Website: apple
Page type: customer-info-address
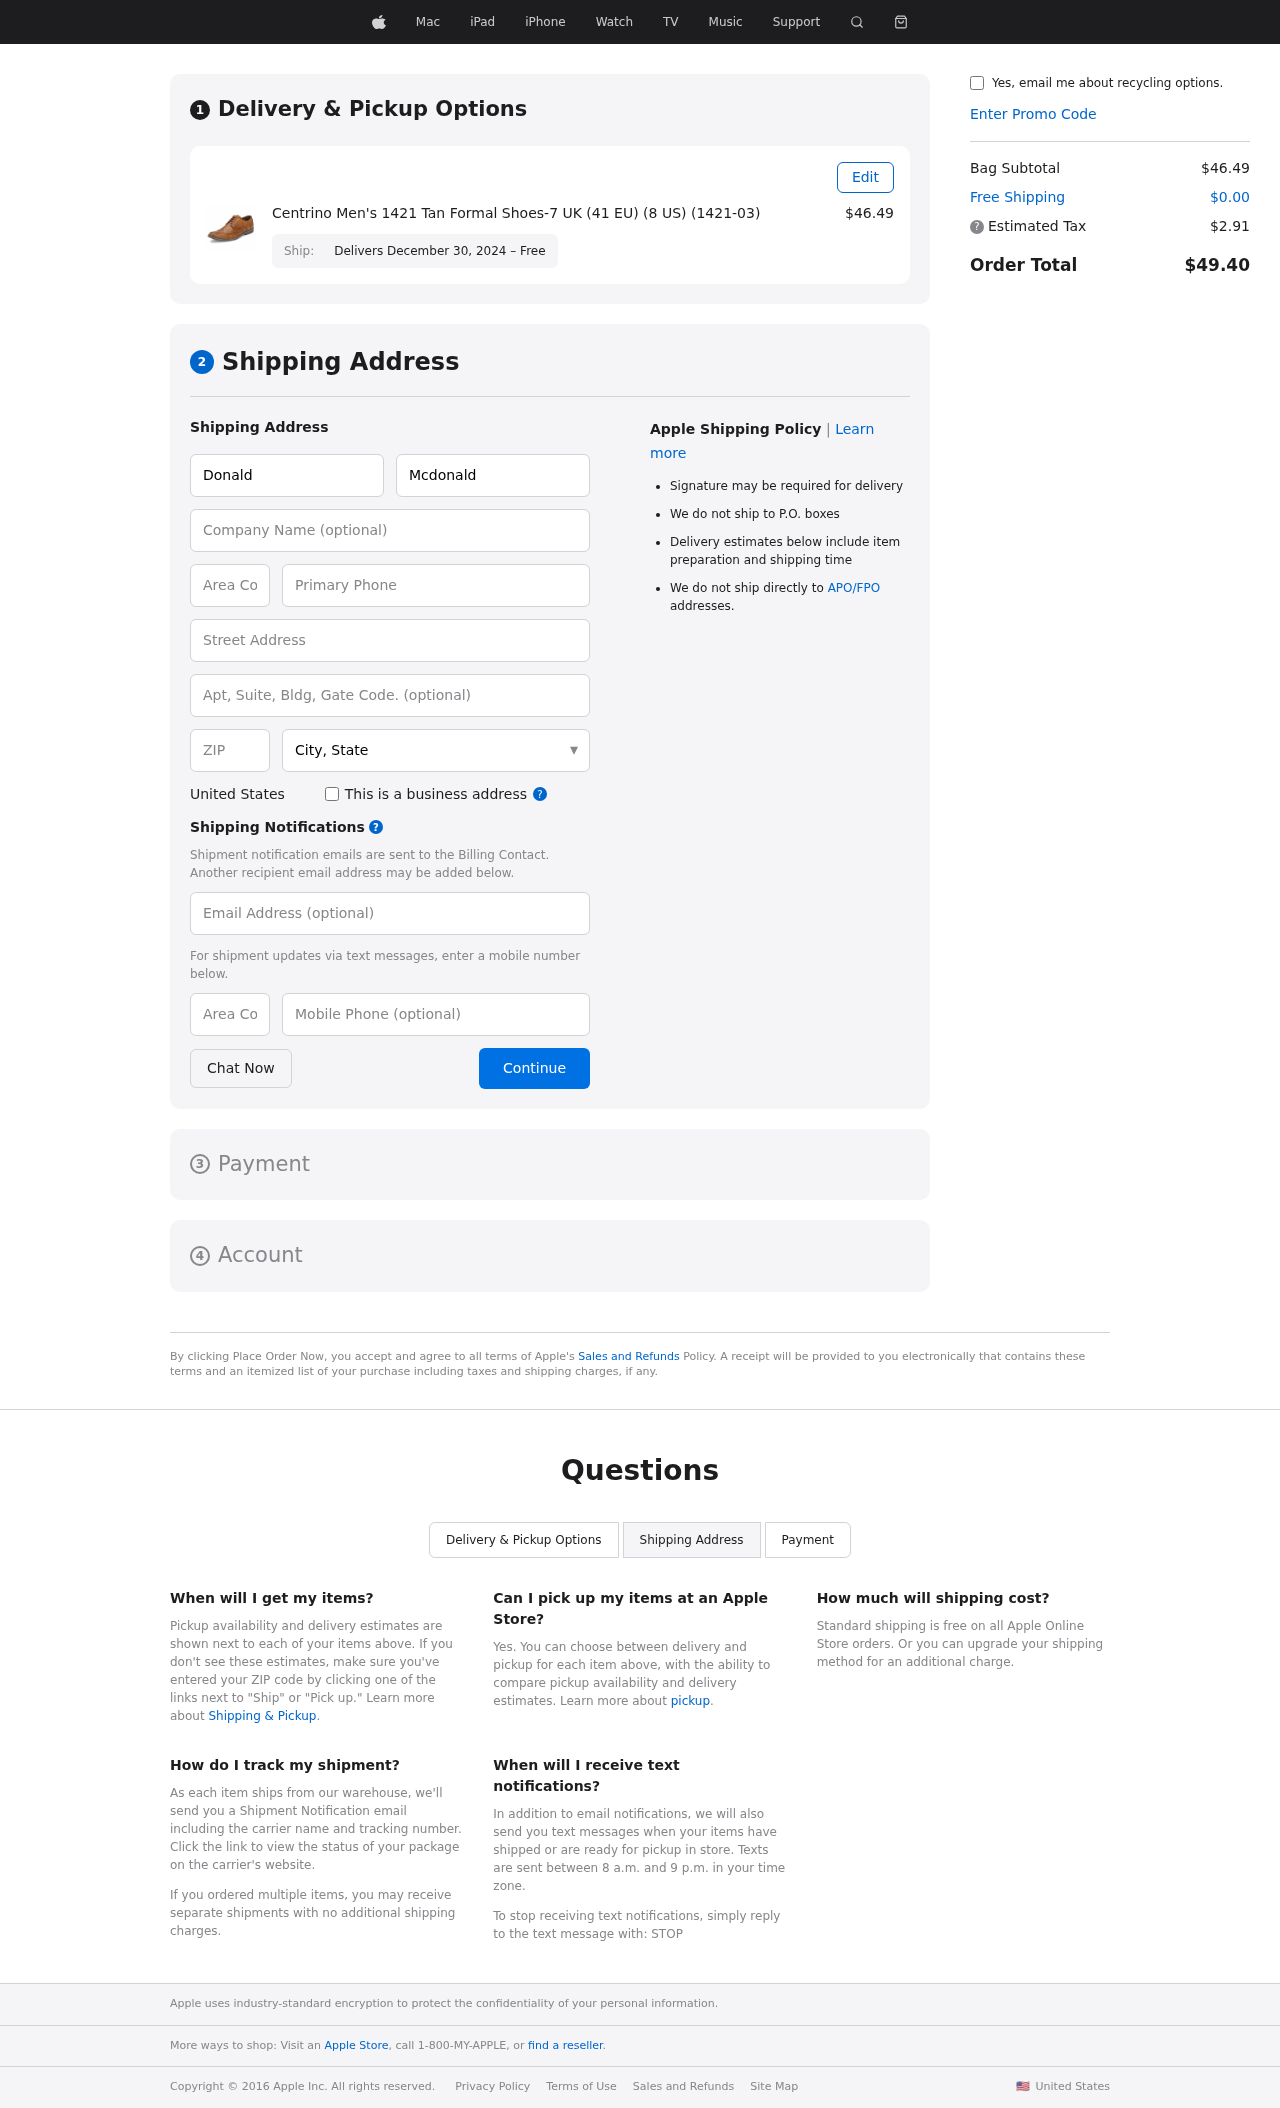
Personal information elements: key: PII_CITY_STATE
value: South Anna, ND
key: PII_COUNTRY
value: United States
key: PII_EMAIL
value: donald_mcdonald@hotmail.com
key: PII_FIRSTNAME
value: Donald
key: PII_LASTNAME
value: Mcdonald
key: PII_PHONE
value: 9779398858
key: PII_PHONE_ALT
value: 4503040894
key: PII_PHONE_ALT_AREA
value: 450
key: PII_PHONE_AREA
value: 977
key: PII_POSTCODE
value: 87077
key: PII_STREET
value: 83592 Rich Estate Apt. 974
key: PII_STREET2
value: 050 Miller Mountain
Product elements: key: PRODUCT1_NAME
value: Centrino Men's 1421 Tan Formal Shoes-7 UK (41 EU) (8 US) (1421-03)
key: PRODUCT1_PRICE
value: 46.49
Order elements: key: ORDER_DELIVERY_DATE
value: Delivers December 30, 2024 – Free
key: ORDER_SUBTOTAL
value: $46.49
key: ORDER_SHIPPING_COST
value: $0.00
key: ORDER_TAX
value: $2.91
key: ORDER_TOTAL
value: $49.40